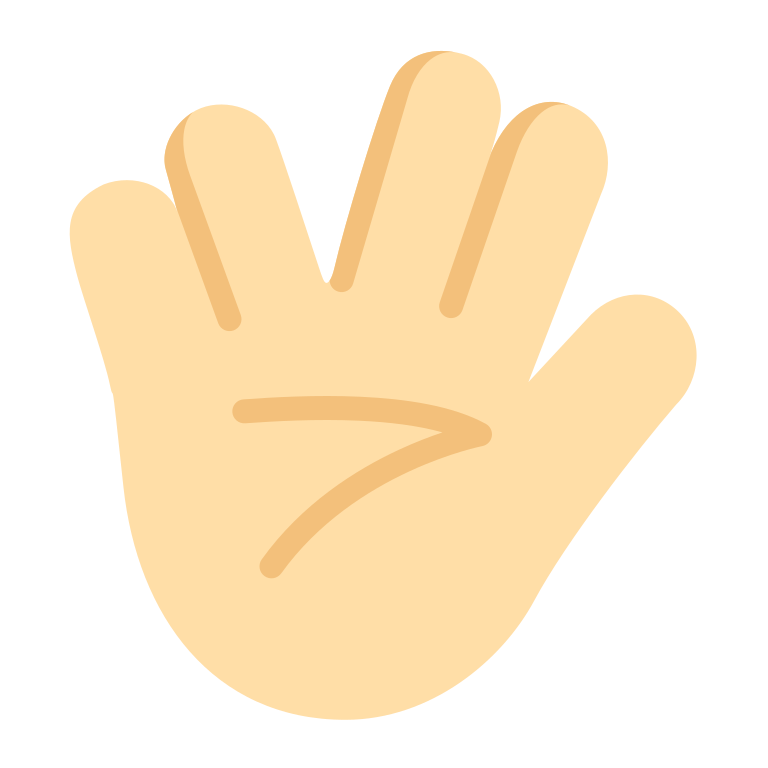
vulcan salute flat light